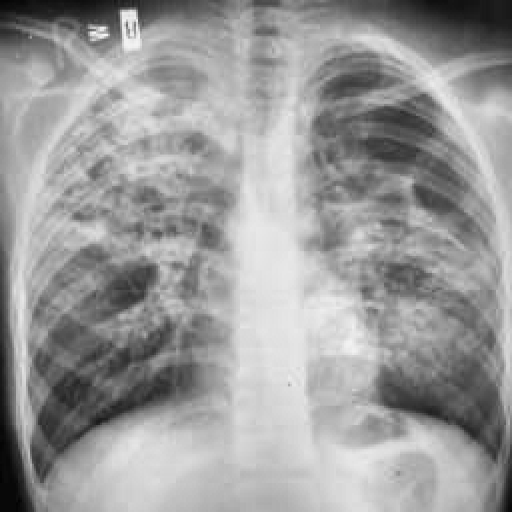
Finding: TUBERCULOSIS